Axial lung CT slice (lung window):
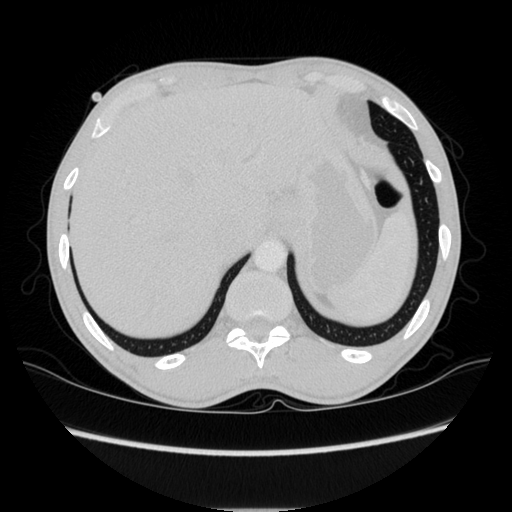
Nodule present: no